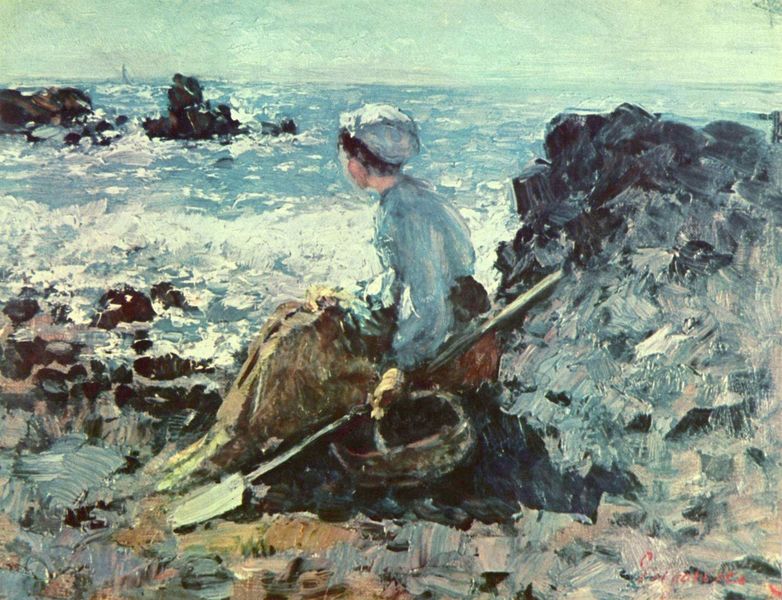
Titel: Fischerin aus Granville
Künstler: Nicolae Grigorescu
Standort: Bukarest
Institution: Privatsammlung
Schlagwörter: blau, dunkel, felsen, gemälde, hand, himmel, mann, meer, schatten, wasser, weiß, wolken, gelb, grün, impressionismus, landschaft, menschen, mädchen, ocker, sand, see, sitzen, ufer, braun, frau, grau, haar, hell, hut, kleid, licht, orange, profil, rücken, schwarz, blick, gras, rot, tuch, wolke, beige, haube, malerei, rock, hemd, kappe, mütze, arme, bluse, kleidung, mensch, stein, steine, hände, schauen, signatur, öl, erde, ferne, horizont, natur, wind, pastos, sonne, haare, sitzend, arbeit, boot, boote, paddel, ruder, turm, statue, hellblau, gischt, küste, rückenansicht, schiff, schiffe, segel, segelboot, strand, welle, wellen, haltung, fischer, mast, bäuerin, sammlerin, fels, hang, kamm, klippen, farbe, brandung, querformat, woge, blue, hands, hat, oil, red, white, women, arm, black, blouse, dark, dress, dunkelblau, expressionism, gray, green, grey, hair, lady, modern, painting, portrait, sit, sitting, skirt, woman, kopftuch, monet, korb, lciht, looking, oil painting, brown, perspective, warten, klippe, segler, sandstrand, seite, wood, fernweh, sehnsucht, glove, cliff, man, rocks, sky, stone, boat, girl, head, landscape, nature, ocean, peasant, sea, ship, shore, water, waves, distance, horizon, claude monet, boy, feet, kämme, wellenkamm, wellenkämme, grass, light, river, view, gaze, brush strokes, brushstroke, color, cubist, impressionism, shadow, bonnet, cap, scarf, french, ausruhen, youth, schaufel, spaten, movement, beach, crash, crashing, foam, sail, seascape, fischerin, abstract, bright, sunlight, outside, sorge, day, basket, neck, ground, signature, back, gazing, thinking, watch, watching, siten, impressionist, verlorenes profil, pool, had, brush, figure, lighthouse, outdoors, seaside, resting, shadows, paint, space, fishing, work, shells, padel, freu, land, arbeiterin, muschelsammlerin, seashore, stones, stick, shirt, boulders, waiting, wait, cubistic, sailboat, picnic, riverside, boulder, meeresrauschen, schüppe, lonely, spear, lost, shovel, tide, oar, lichtlichtlicht, muschelsucherin, sammleril, 1920, 1890, think, bucket, fisher, l, painterly, marine, mussels, cockles, spray, paiting, cool, expressive, head covering, basket', paddle, faceless, shellfish, collecting, spade, fischen, auster, surf, cap dress, musseld, fisherwoman, coif, dark haired woman, padal, padle, look forward, spume, вмів